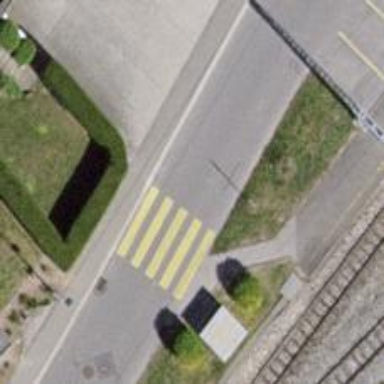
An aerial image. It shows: Uncontrolled footway crossing with markings.